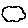
Label: cloud